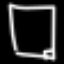
Label: square